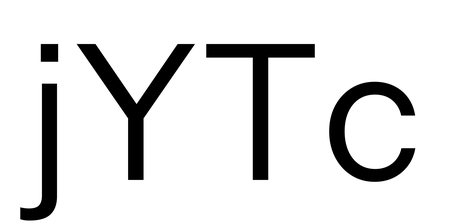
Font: InstrumentSans_Regular